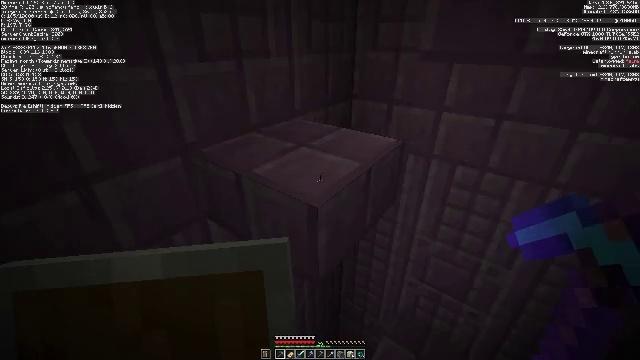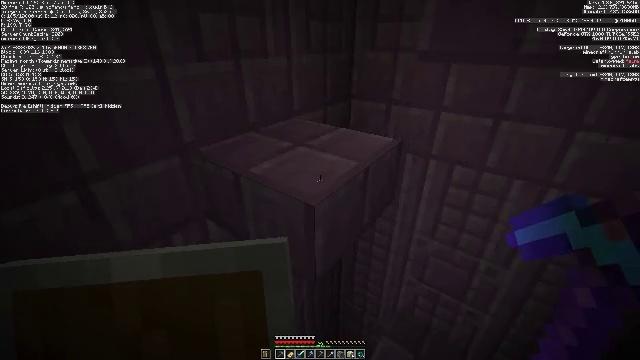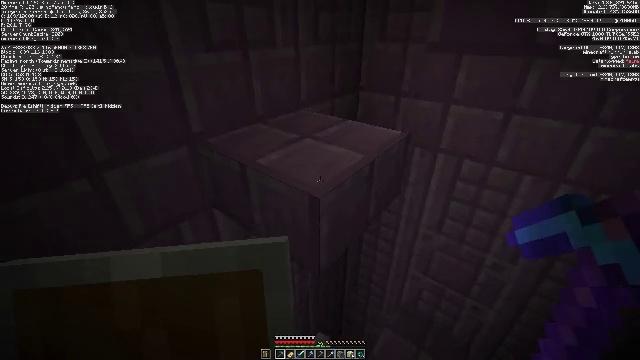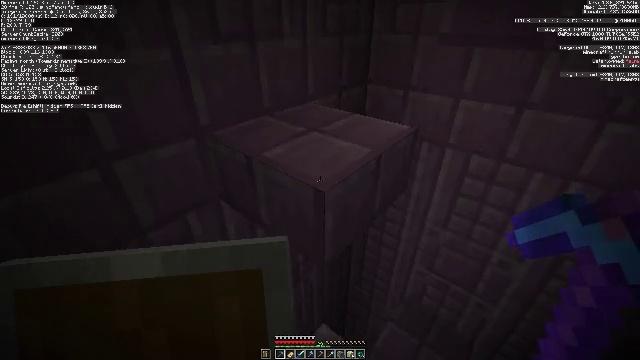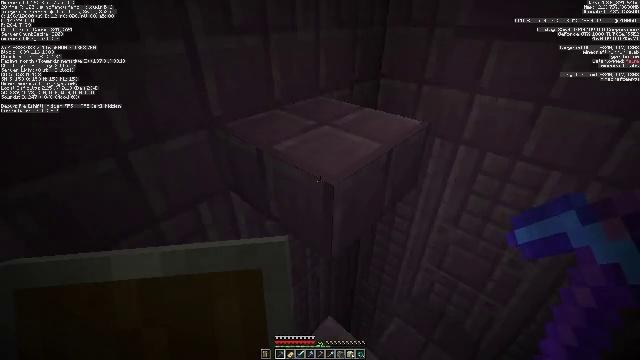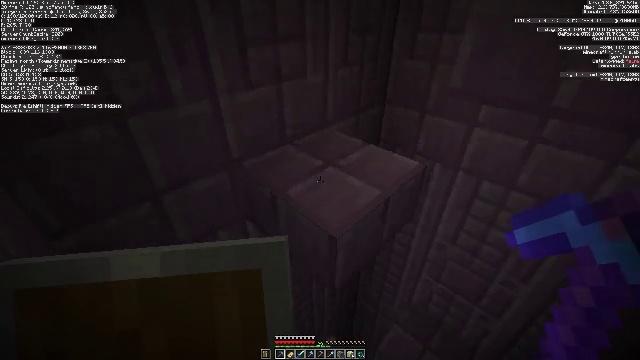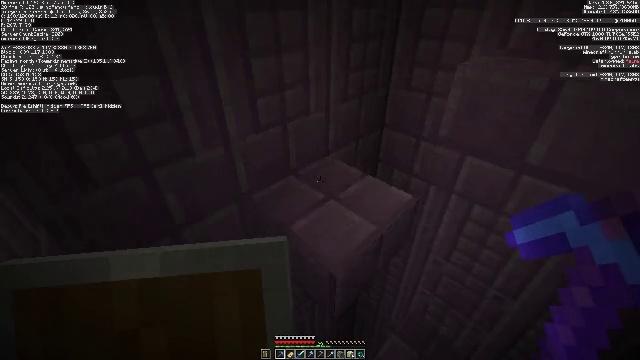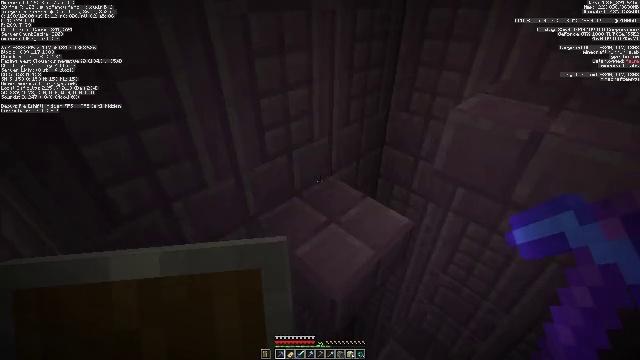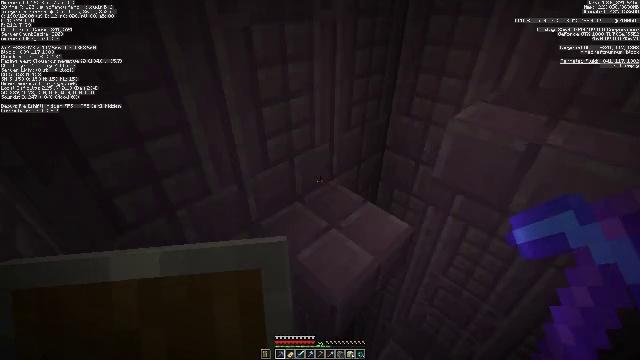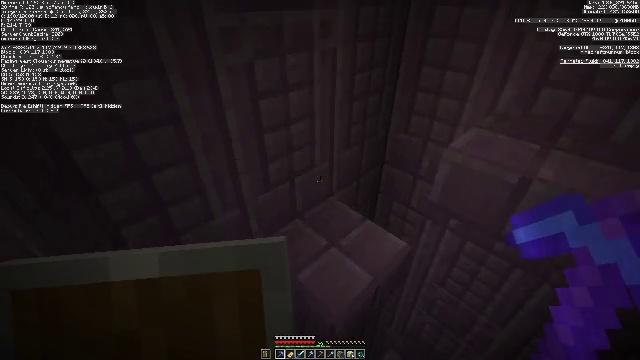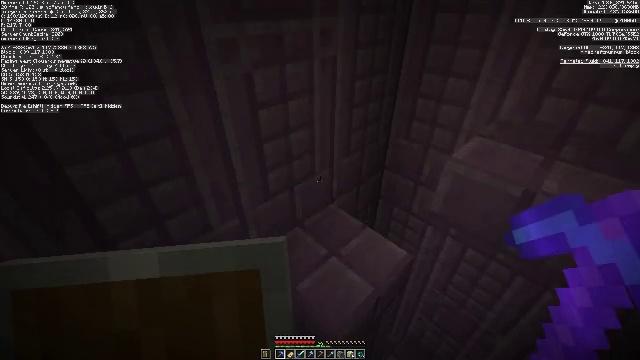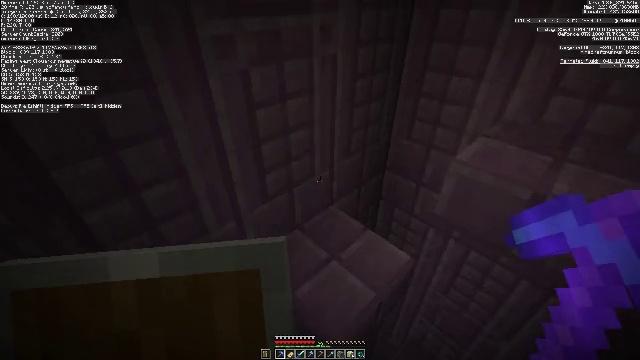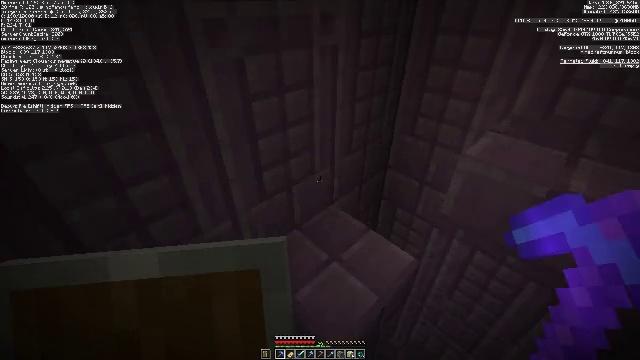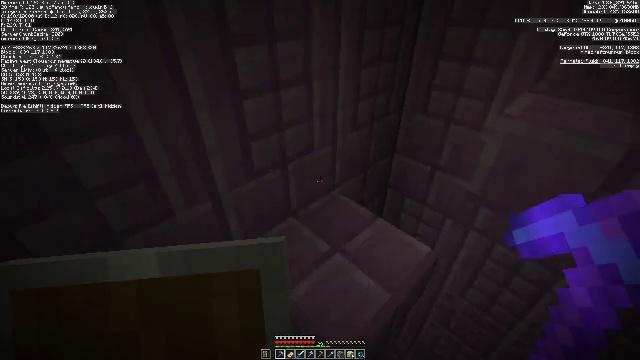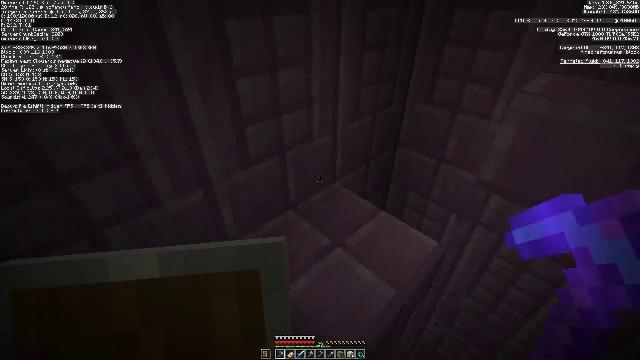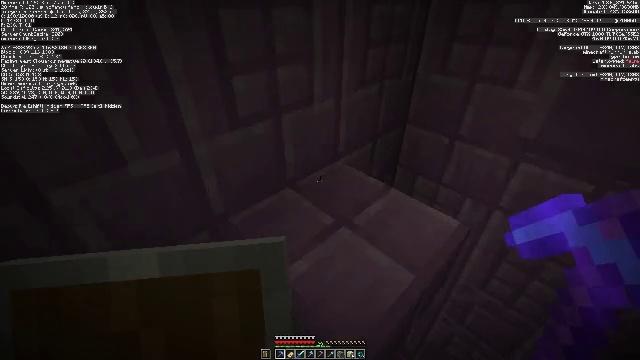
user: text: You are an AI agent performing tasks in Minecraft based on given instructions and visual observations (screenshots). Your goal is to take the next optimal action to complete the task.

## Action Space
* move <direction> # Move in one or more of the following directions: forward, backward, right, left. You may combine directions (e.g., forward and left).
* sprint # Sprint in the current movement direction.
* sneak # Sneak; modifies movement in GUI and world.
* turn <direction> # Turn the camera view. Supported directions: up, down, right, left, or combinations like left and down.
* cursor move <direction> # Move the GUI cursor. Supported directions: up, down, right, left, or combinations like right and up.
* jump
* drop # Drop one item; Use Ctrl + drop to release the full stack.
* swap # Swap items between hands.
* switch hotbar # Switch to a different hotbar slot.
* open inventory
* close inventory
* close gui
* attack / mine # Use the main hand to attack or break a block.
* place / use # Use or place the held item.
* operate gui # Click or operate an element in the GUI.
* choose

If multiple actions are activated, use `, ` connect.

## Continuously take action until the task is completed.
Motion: motion action
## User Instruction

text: Collect purpur blocks from an End City.
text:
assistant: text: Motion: no_op
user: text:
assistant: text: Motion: turn left and down
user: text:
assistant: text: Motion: turn left and down
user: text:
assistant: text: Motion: turn left and down
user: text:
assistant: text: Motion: turn left and down, jump
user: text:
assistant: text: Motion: jump
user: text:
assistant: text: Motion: move forward, jump
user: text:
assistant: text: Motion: move forward, jump
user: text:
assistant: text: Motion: move forward, jump
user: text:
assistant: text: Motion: move forward
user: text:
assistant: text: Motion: move forward
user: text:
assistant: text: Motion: move forward
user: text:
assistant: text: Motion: move forward
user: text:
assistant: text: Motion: move forward
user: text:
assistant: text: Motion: move forward
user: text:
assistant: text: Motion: move forward, turn right and up
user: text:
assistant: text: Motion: turn right and up
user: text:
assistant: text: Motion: turn right and up
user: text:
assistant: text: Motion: turn right
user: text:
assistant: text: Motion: no_op
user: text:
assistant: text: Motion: no_op
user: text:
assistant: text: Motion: turn right
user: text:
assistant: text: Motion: turn right
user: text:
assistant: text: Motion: turn right and down
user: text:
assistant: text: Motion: turn right and down
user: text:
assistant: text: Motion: turn right and down
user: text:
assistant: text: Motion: turn right and down
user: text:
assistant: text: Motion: turn right and down
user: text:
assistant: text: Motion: no_op
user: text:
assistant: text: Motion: no_op